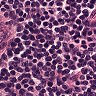
Metastatic tissue present: no